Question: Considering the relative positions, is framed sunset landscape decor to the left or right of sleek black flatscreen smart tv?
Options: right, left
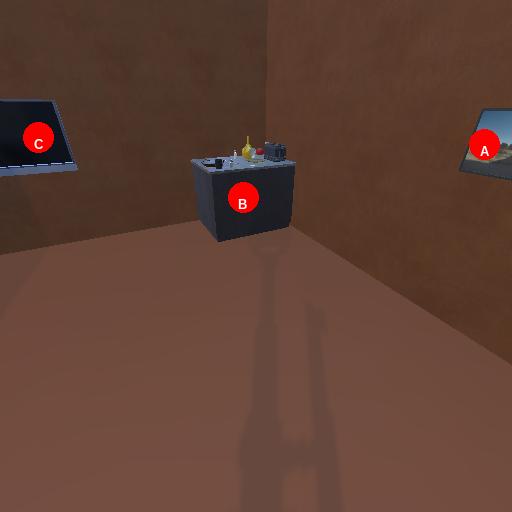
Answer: right